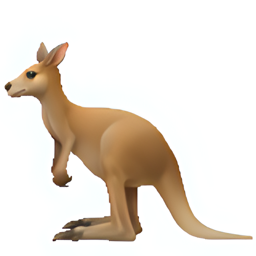
Name: kangaroo
Emoji: 🦘
Group: Animals & Nature
Sub-group: animal-mammal